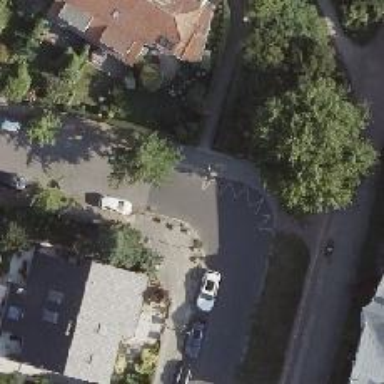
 with the parking spaces half on the curb. There are sidewalks on both sides of the road."